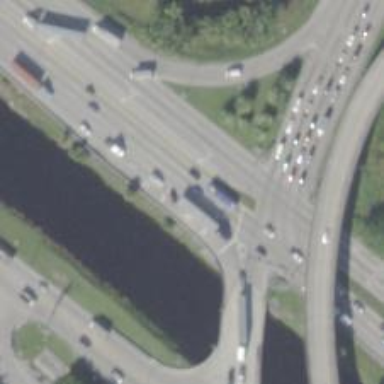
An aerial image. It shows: Asphalt trunk highway.